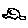
Label: car